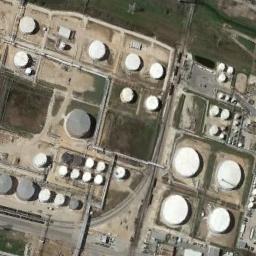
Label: storage_tank